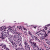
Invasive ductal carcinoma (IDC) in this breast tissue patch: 1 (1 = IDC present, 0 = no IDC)